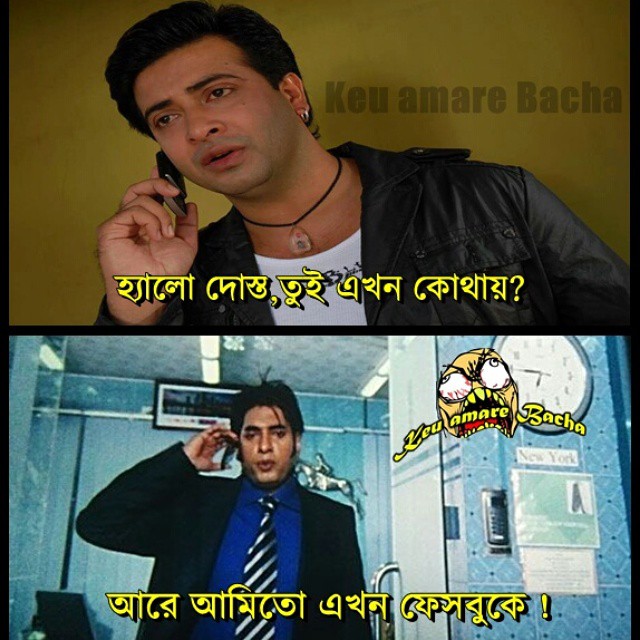
Caption: হ্যালো দোস্ত তুই এখন কোথায়?  আরে আমিতো এখন ফেসবুকে !
Label: non-hate